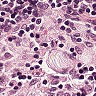
Metastatic tissue present: no